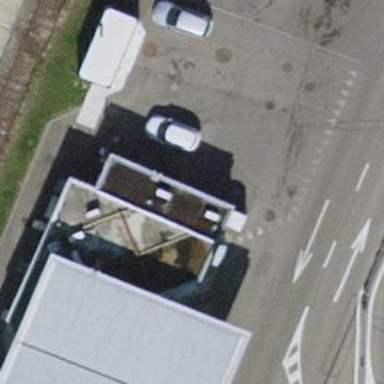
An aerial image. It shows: Convenience shop.